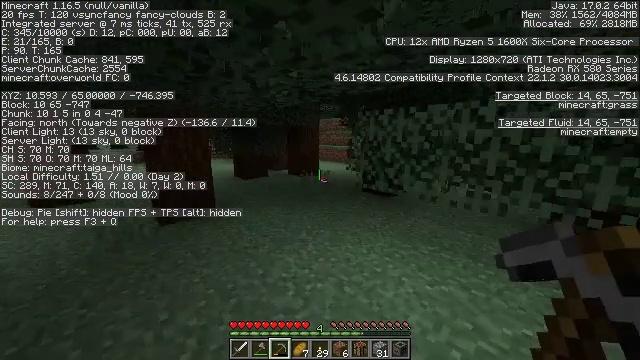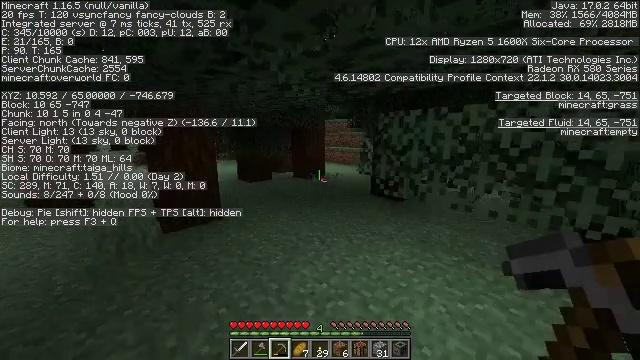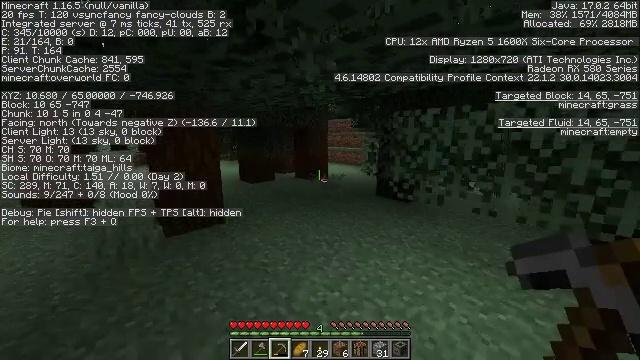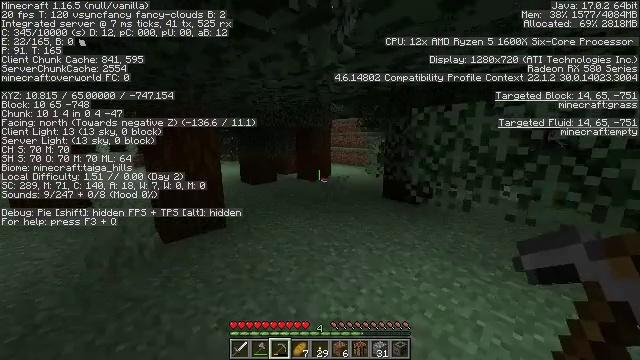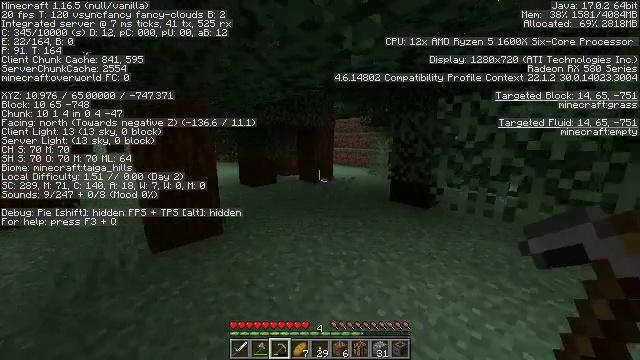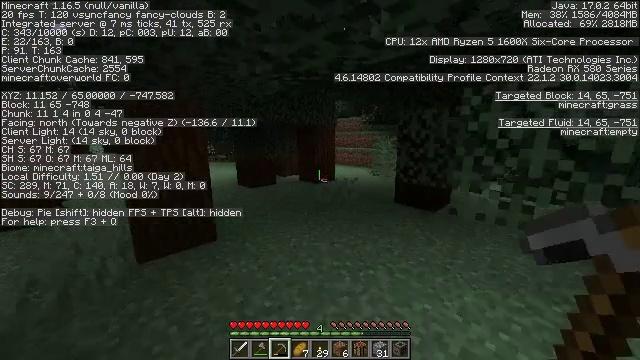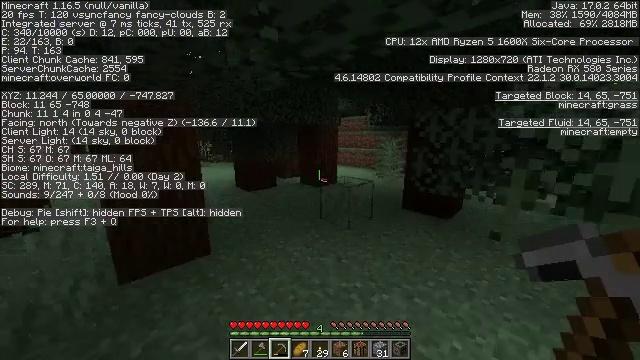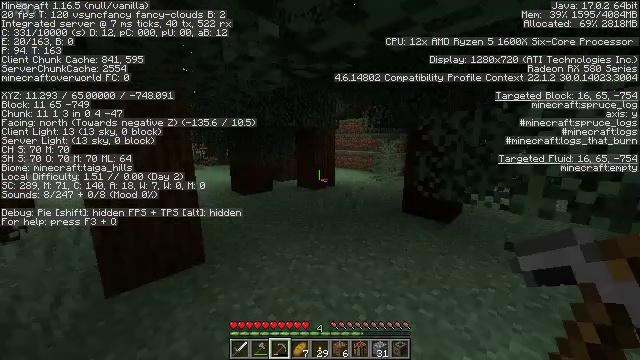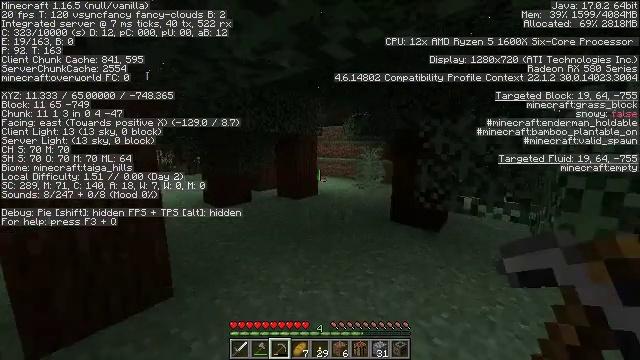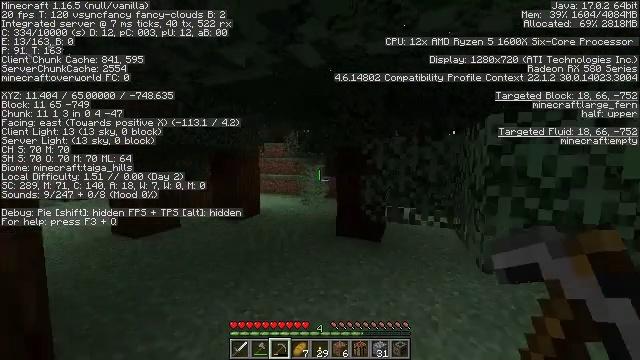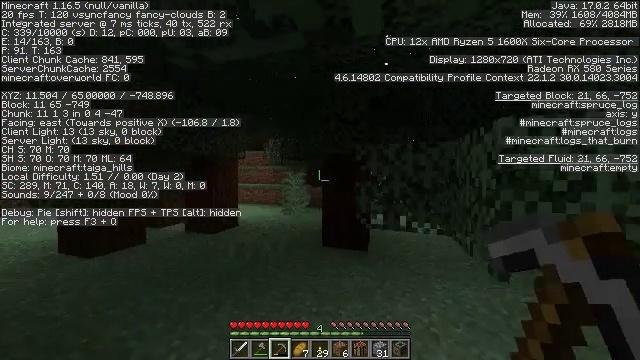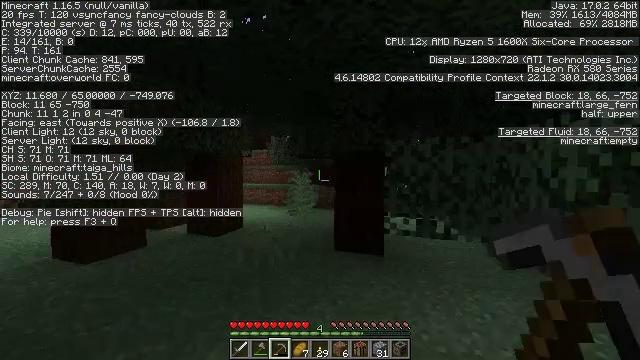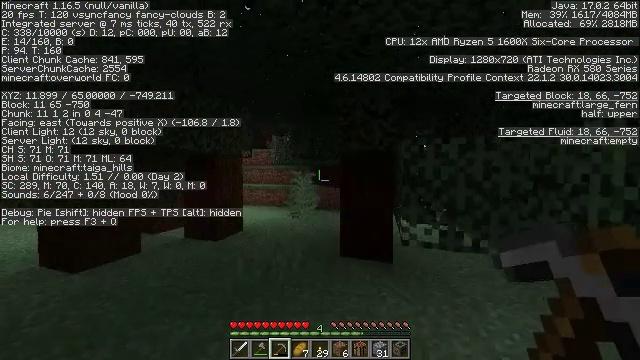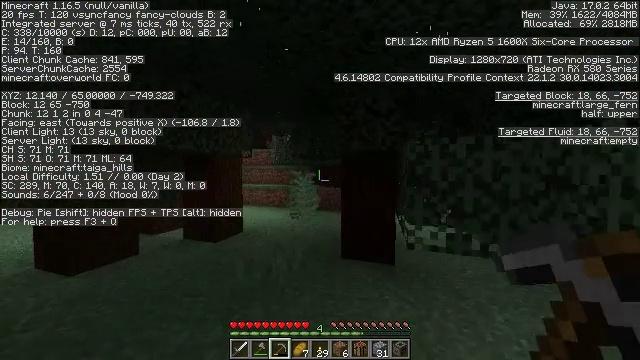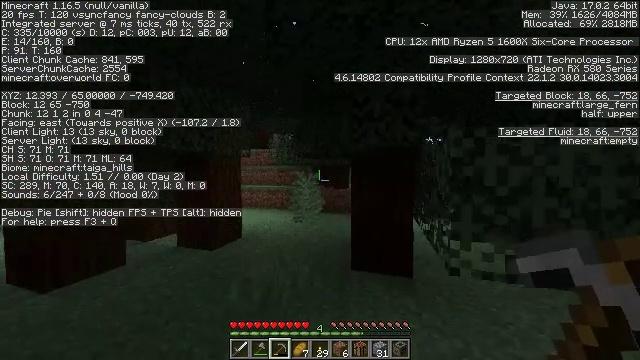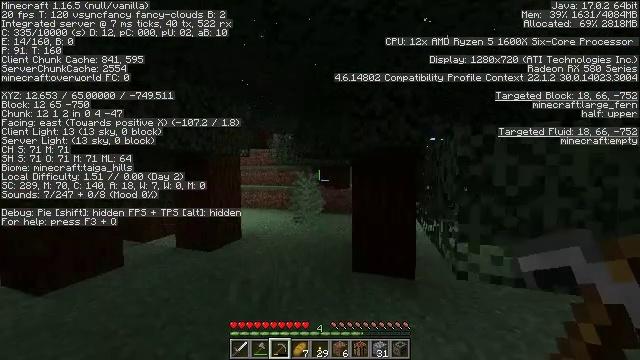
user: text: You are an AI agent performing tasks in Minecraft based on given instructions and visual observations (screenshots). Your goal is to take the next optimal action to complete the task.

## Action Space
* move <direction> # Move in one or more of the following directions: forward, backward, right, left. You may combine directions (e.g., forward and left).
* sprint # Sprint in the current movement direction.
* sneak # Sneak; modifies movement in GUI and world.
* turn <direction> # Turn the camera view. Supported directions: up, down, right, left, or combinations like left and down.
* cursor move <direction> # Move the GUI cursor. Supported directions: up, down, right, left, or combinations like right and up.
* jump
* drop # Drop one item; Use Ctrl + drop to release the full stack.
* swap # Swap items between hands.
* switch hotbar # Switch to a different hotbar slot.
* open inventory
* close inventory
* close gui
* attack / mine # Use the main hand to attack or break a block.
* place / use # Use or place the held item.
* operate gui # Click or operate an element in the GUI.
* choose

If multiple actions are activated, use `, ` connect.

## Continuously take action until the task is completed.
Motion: motion action
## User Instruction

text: Punch the spruce leaves to get saplings.
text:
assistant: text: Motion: move forward and move left
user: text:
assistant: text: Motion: move forward
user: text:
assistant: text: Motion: move forward
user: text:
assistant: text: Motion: move forward
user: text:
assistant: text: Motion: move forward
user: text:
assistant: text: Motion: move forward and move left
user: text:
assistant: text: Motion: move forward and move left, turn right
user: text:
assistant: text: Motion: move forward and move left, turn right and up
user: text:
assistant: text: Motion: move forward and move left, turn right and up
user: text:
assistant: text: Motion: move forward and move left, turn right and up
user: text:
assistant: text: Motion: move forward
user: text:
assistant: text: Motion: move forward
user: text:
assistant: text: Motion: move forward
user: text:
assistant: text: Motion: move forward
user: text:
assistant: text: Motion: move forward
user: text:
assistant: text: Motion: move forward and move left
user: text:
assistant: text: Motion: move forward and move left
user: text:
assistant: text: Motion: move forward and move left
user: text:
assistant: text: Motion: move forward and move left
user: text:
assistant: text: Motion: move forward and move left
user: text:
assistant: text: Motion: move forward and move left
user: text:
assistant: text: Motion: move forward
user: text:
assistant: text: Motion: move forward
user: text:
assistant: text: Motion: move forward
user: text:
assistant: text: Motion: move forward
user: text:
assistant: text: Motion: move forward
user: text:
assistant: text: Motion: move forward
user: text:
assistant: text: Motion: move forward, turn right
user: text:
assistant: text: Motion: move forward, turn right
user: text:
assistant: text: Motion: move forward, turn right